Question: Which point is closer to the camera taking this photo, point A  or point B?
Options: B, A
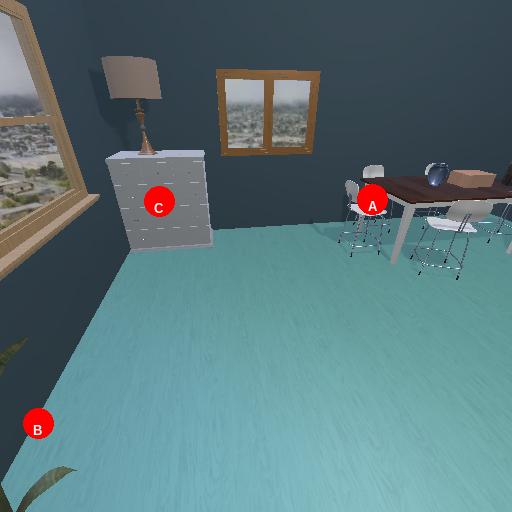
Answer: B